Interaction volume radius: 10 \u00c5
Interaction volume height: 25 \u00c5
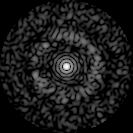
Disorder parameter: 0.8567